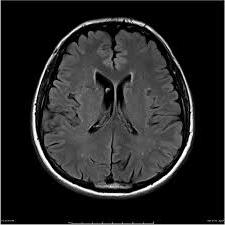
Label: notumor